Aerial crown-view tile of a tropical tree (Barro Colorado Island, Panama), acquired 20250715:
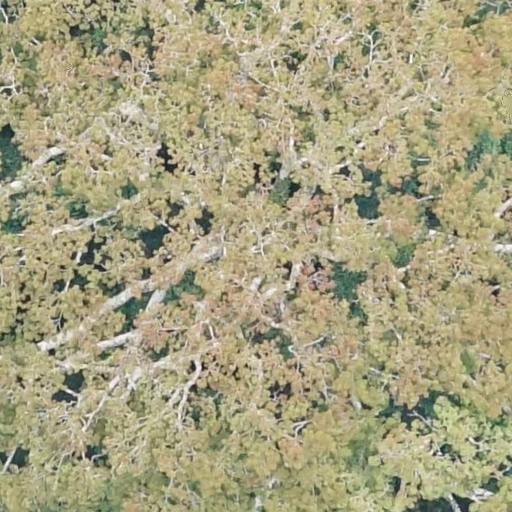
Species: Ceiba pentandra
GBIF accepted scientific name: Ceiba pentandra
Crown area: 1087.464 m²